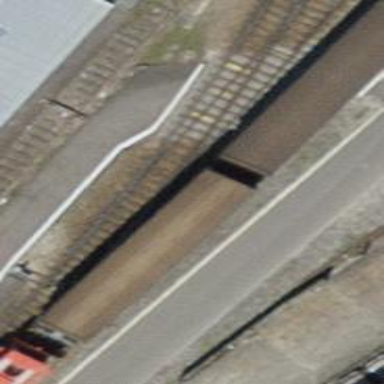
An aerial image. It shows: Railway yard with one track in service.